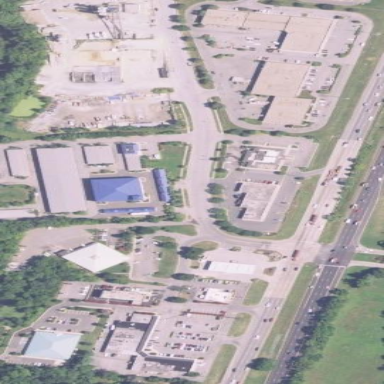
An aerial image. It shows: Retail area.